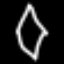
Label: diamond